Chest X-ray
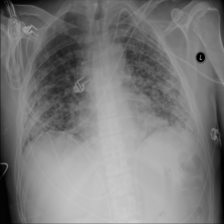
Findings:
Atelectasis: negative
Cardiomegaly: negative
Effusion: positive
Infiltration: positive
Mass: negative
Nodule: positive
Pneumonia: negative
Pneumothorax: negative
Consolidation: negative
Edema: negative
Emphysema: negative
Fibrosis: negative
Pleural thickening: negative
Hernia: negative